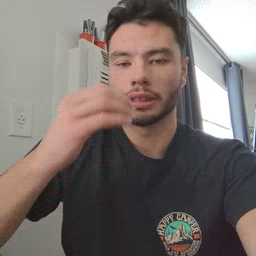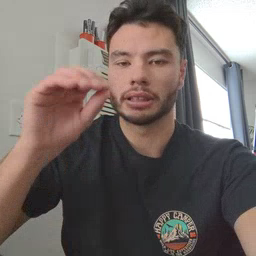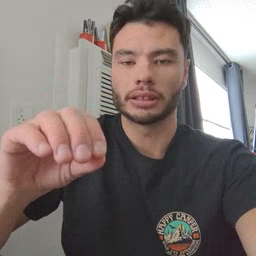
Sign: kiss